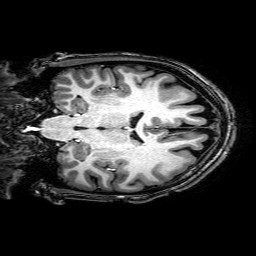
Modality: T1w
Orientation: coronal